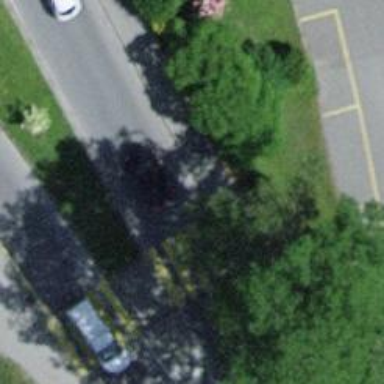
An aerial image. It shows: Uncontrolled zebra crossing with central island.